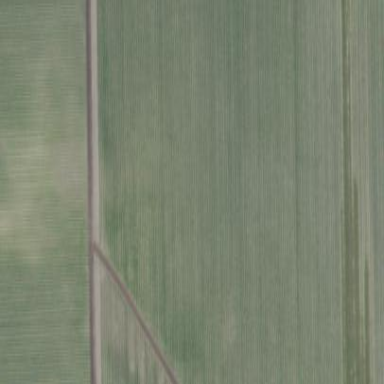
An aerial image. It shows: Farmland with fields for crop cultivation.